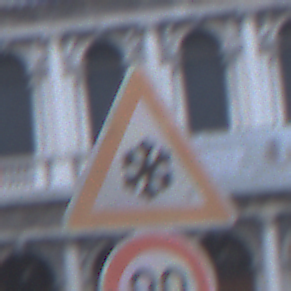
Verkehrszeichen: SchneeOderEisglaette
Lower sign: Geschwindigkeit80
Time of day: SunriseSunset
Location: Outdoor (Urban)
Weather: PartlyCloudy
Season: NotSpecified
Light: Natural